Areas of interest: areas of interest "Theater"
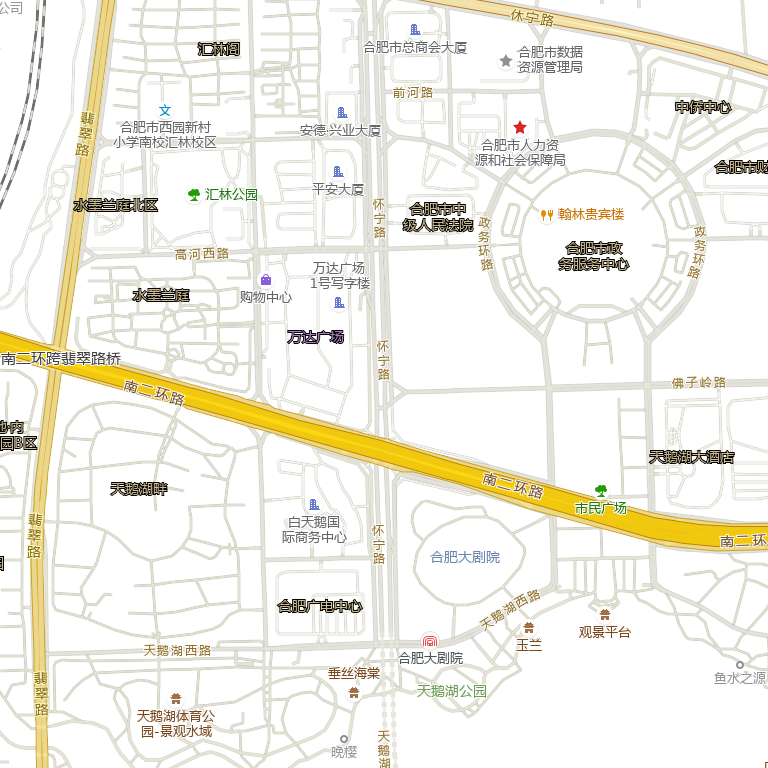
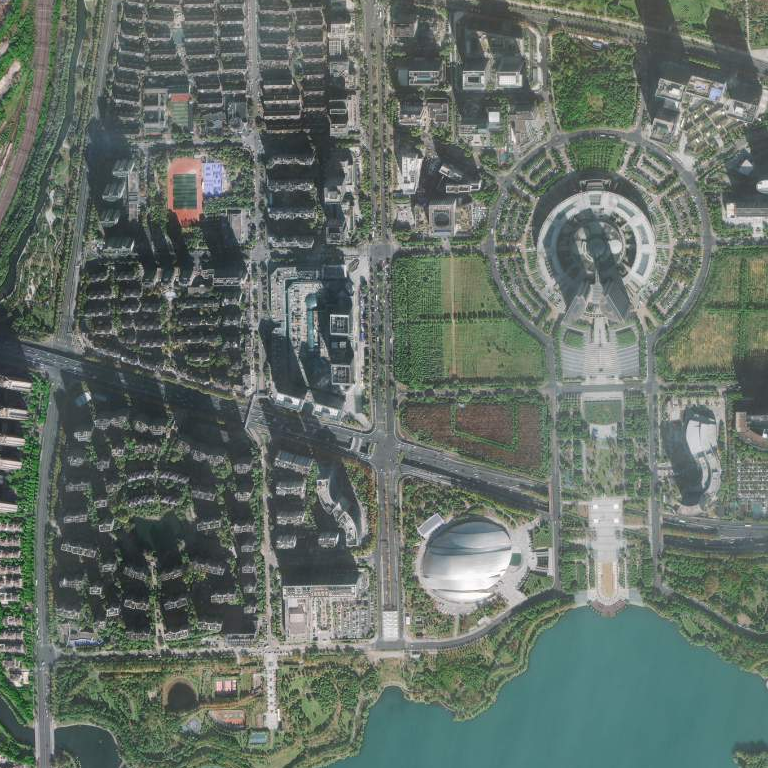